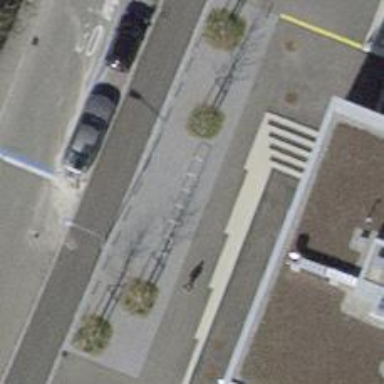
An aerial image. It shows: Bicycle parking area with stands available.